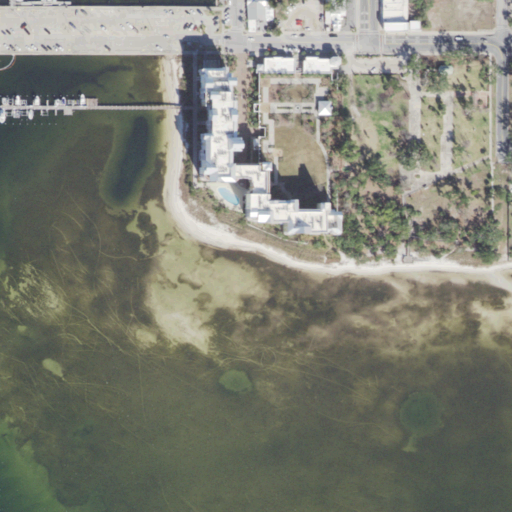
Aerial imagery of cape in Florida named Buena Vista Point containing open water, high intensity development, medium intensity development, low intensity development, open development, and herbaceous wetlands